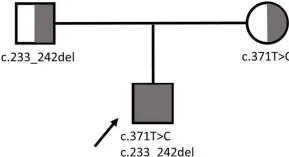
(A) Pedigree of the family. Arrow indicates the proband.
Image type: pathology (giemsa)